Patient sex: M
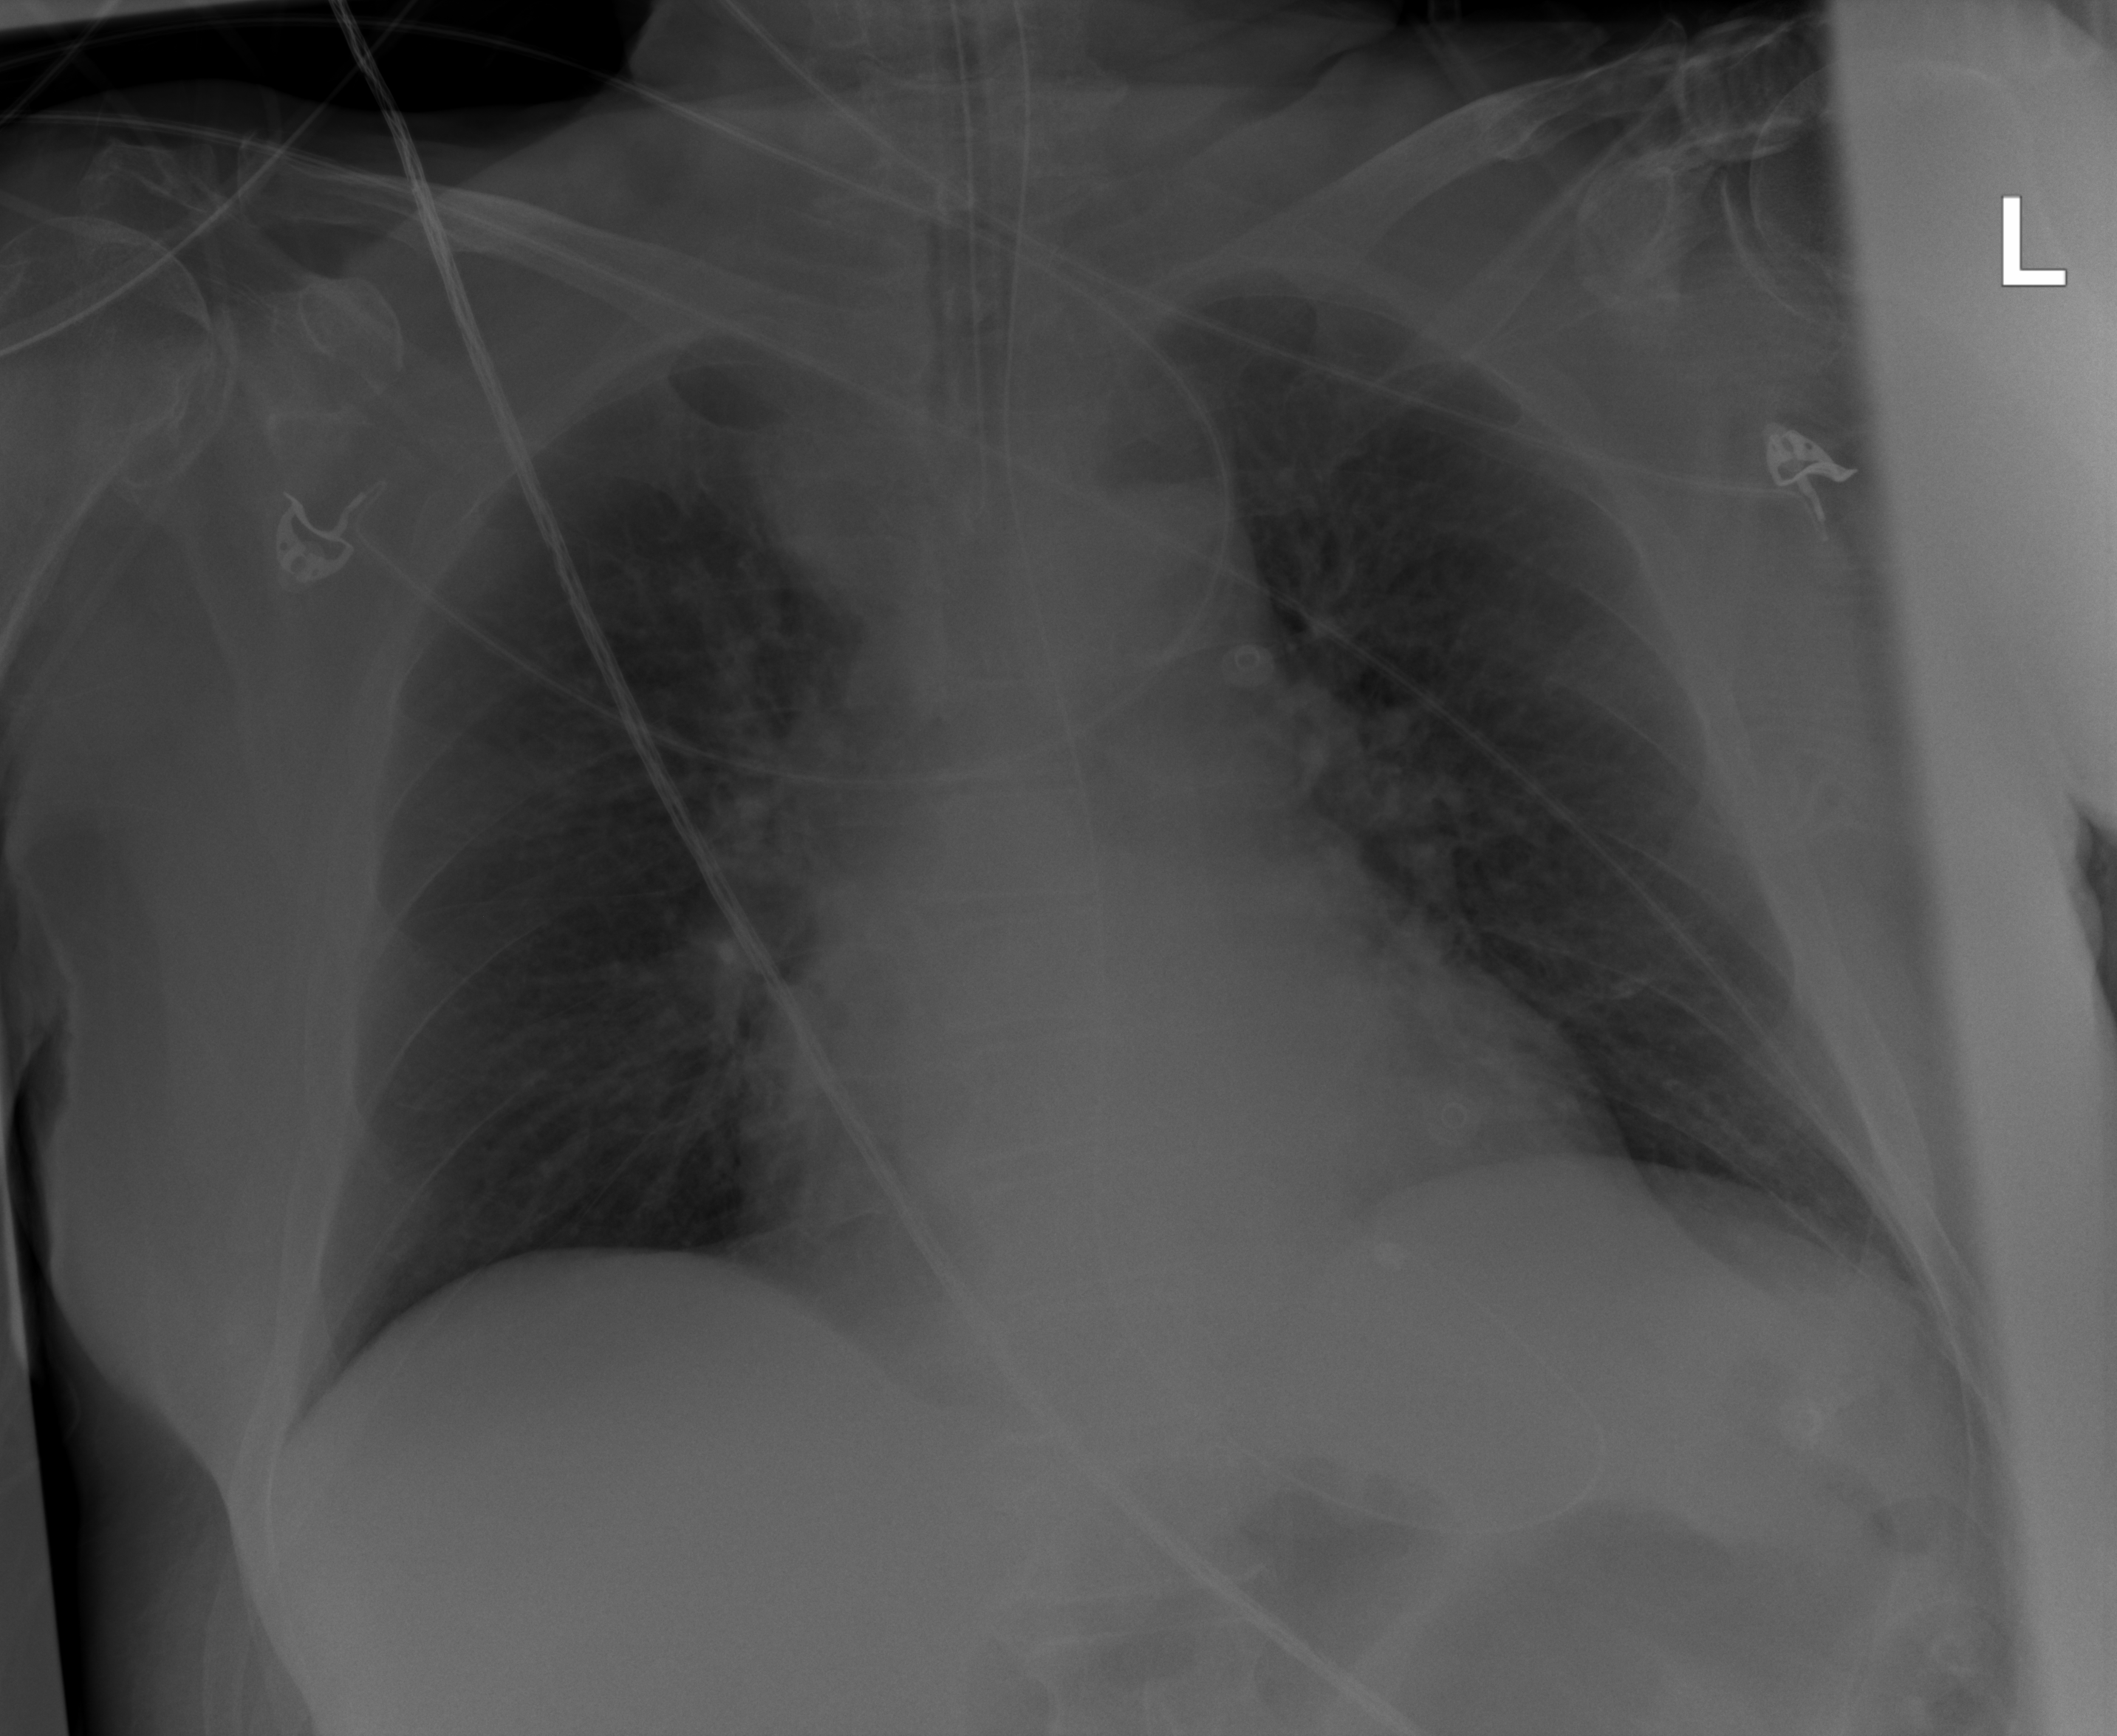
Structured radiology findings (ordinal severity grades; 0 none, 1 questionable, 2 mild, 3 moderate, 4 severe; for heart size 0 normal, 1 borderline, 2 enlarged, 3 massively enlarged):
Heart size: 1
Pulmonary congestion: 0
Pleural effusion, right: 0
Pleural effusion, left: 0
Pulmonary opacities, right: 0
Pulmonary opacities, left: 2
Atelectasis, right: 0
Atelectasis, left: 2